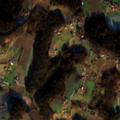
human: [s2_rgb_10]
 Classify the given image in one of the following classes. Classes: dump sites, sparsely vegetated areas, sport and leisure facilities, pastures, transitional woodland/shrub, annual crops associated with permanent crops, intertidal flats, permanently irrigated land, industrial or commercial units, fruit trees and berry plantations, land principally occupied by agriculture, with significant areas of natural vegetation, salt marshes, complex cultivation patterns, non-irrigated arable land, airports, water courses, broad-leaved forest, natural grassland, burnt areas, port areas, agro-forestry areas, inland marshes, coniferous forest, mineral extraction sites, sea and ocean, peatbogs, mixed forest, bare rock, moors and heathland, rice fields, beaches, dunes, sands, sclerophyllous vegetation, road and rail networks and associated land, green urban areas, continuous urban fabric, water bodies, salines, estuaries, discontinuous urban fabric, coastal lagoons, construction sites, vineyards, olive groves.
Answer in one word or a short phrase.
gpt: complex cultivation patterns, land principally occupied by agriculture, with significant areas of natural vegetation, broad-leaved forest, mixed forest